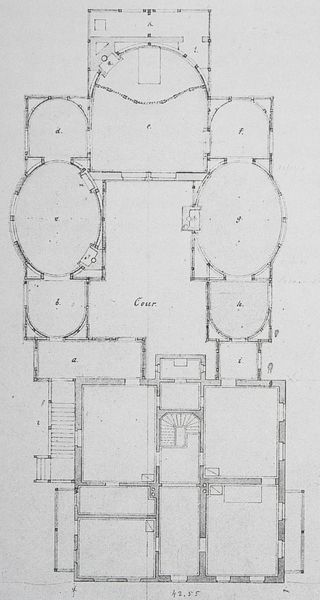
Titel: Grundriss des durch Verdoppelung des Ovalraums und der Kabinette erweiterten Anbauprojekts
Künstler: Georg Dollmann
Standort: Graswangtal
Institution: Schloss Linderhof
Schlagwörter: flügel, weiß, fenster, frankreich, grau, raum, schwarz, skizze, tür, zeichnung, zimmer, anlage, gebäude, haus, schloss, architektur, barock, innenraum, kirche, oval, schiff, schrift, türen, grafik, graphik, linien, hof, empore, saal, französisch, rundbogen, kuppel, treppe, treppen, symmetrie, zahlen, stufe, stufen, striche, tor, aufsicht, wände, eingang, gang, innenhof, wohnhaus, palast, stockwerk, dom, symmetrisch, druck, stich, schwarzweiß, buchstaben, beschriftung, räume, entwurf, altar, kathedrale, halbrund, kirchenschiff, seitenschiff, mauern, apsis, treppenhaus, chor, kapelle, etagen, plan, ausgang, herz, nummern, quadrat, bau, ovale, höfe, basilika, grundriss, etage, bauplan, innenräume, seitenschiffe, leibung, maße, untergeschoß, architekturplan, zimme, säle, cour, stiege, innhof, paralell, rundanlage, runde räume, kathedral, coeur, mittelschirff